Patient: sex F, age 54
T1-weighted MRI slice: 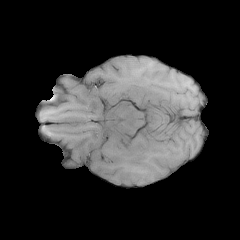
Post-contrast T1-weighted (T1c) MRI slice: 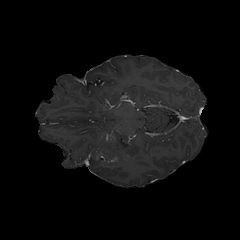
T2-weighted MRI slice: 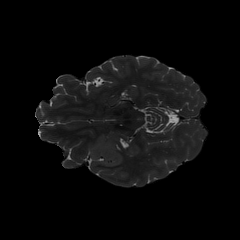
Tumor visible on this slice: yes
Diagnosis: Astrocytoma, IDH-wildtype
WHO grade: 3